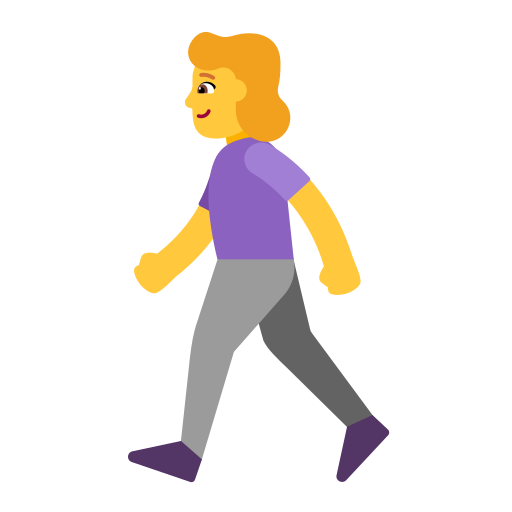
woman walking flat default